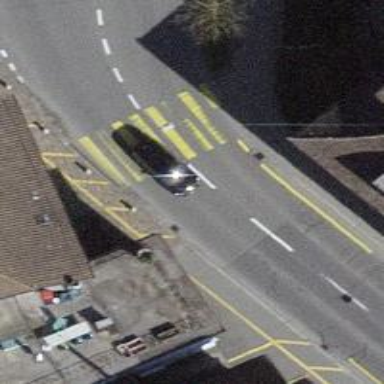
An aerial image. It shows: Uncontrolled zebra crossing with notable zebra markings.